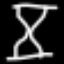
Label: hourglass